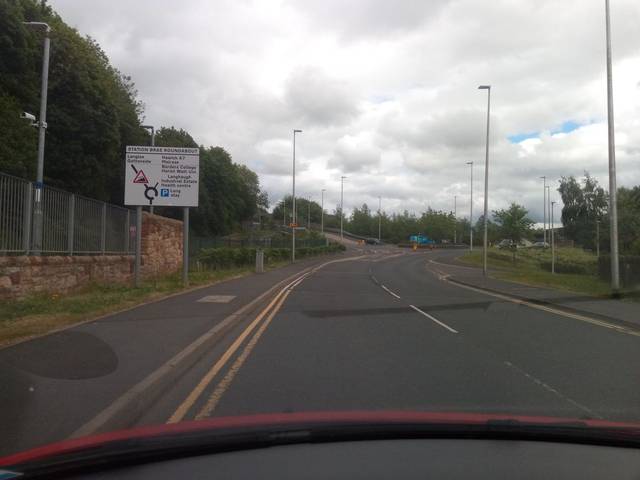
Region: United Kingdom
Coordinates: 55.617, -2.805